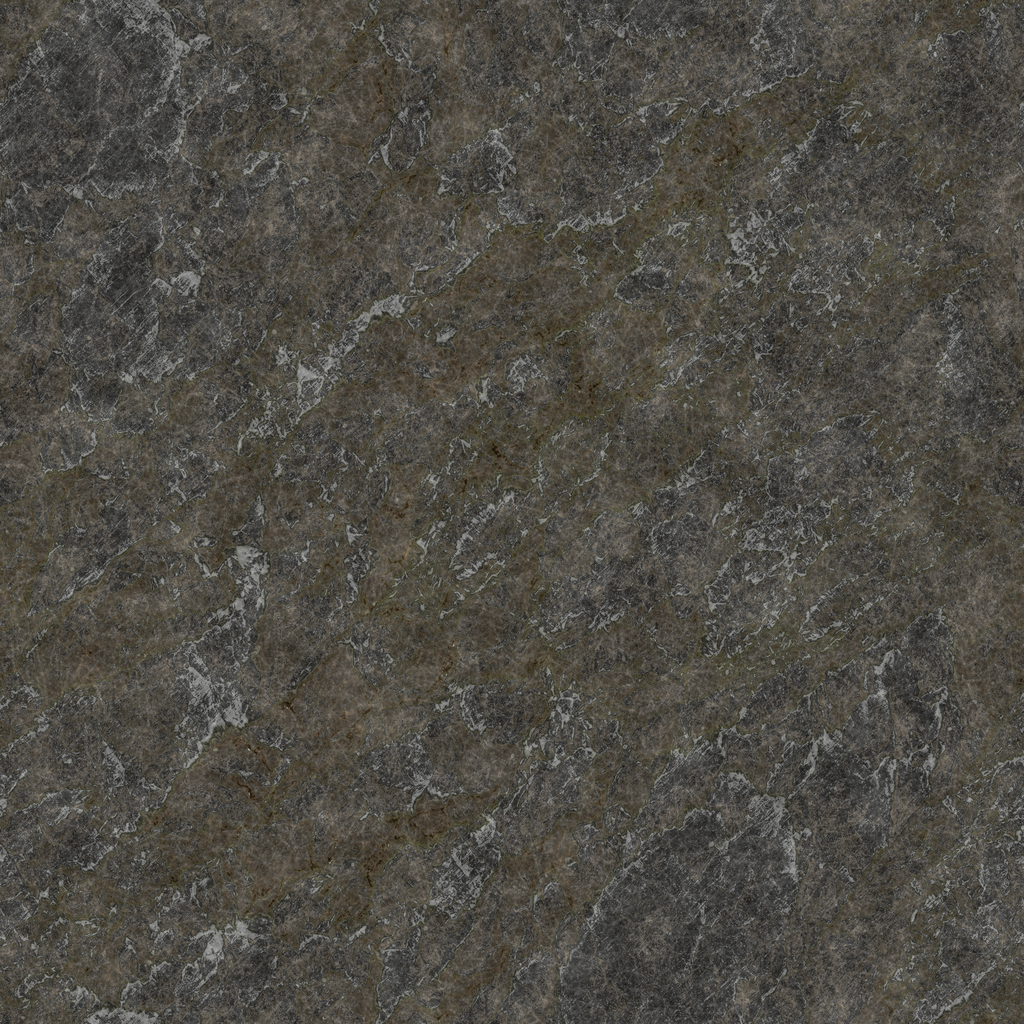
Texture map type: Color